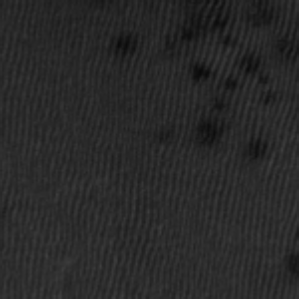
Label: frost